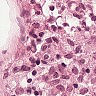
Metastatic tissue present: no